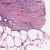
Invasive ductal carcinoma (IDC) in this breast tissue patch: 1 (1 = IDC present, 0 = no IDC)